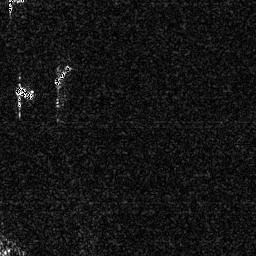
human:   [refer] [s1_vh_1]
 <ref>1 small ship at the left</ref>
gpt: <box>[[4, 32, 14, 39, 0]]</box>